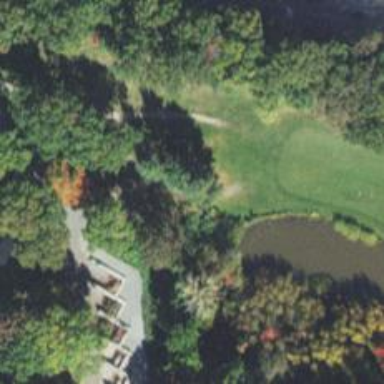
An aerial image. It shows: Path for both road and golf.